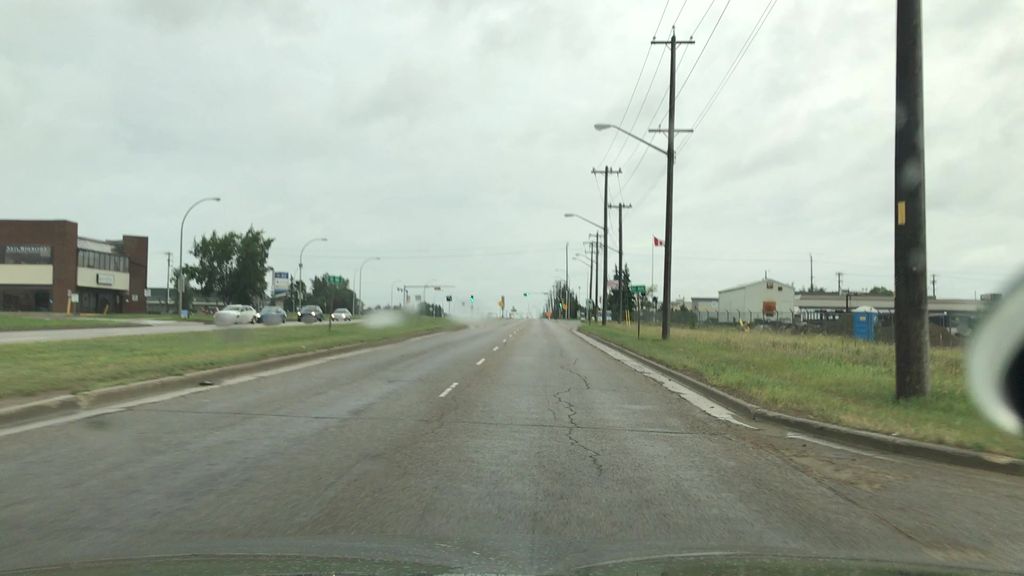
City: edmonton